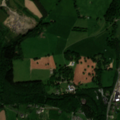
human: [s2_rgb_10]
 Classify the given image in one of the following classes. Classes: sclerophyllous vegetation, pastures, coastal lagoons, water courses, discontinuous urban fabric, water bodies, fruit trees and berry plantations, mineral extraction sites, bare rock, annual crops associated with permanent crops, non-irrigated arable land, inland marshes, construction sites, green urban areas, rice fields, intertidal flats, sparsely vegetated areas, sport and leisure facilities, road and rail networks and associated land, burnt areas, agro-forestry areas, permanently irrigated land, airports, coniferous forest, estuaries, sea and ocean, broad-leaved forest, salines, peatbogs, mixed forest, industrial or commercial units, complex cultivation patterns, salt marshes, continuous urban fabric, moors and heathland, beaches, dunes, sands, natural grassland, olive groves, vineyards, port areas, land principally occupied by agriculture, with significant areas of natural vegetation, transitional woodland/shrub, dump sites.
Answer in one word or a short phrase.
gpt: discontinuous urban fabric, non-irrigated arable land, pastures, broad-leaved forest